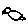
Label: bird